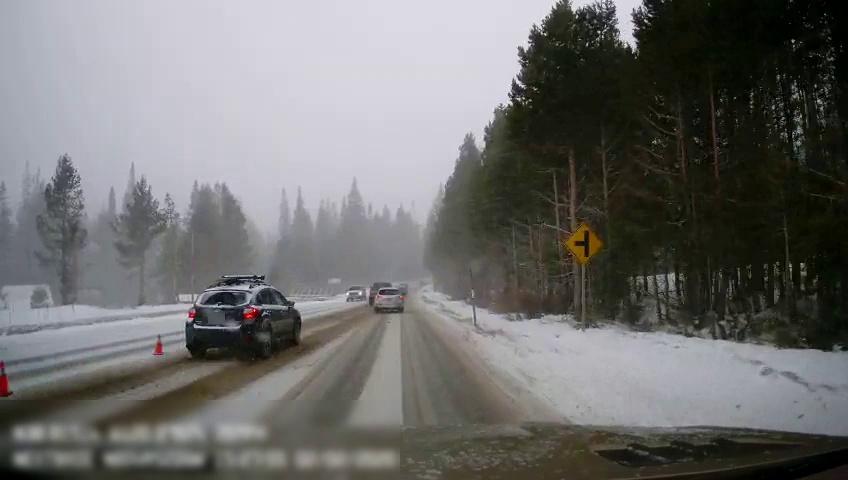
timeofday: Day
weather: Snowy
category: Drivable Space
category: Vehicles | SUV
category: Vehicles | Truck
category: Vehicles | Car
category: Vehicles | SUV
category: Traffic | Signs